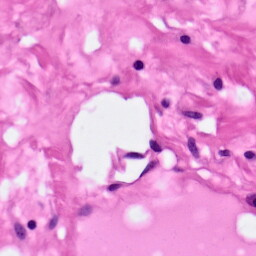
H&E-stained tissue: Pancreatic